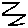
Label: zigzag